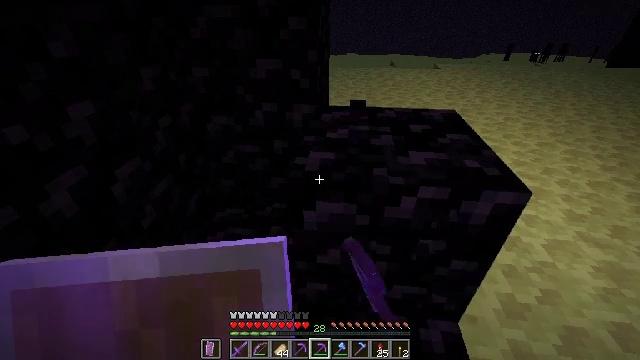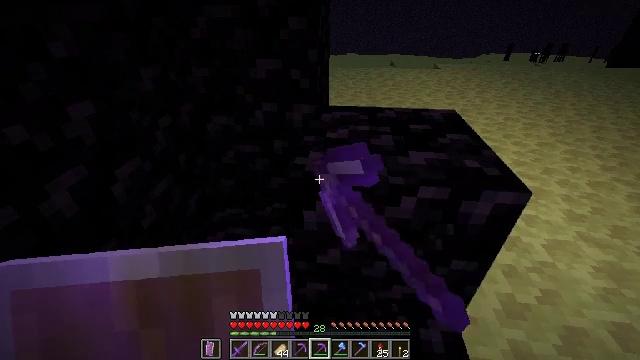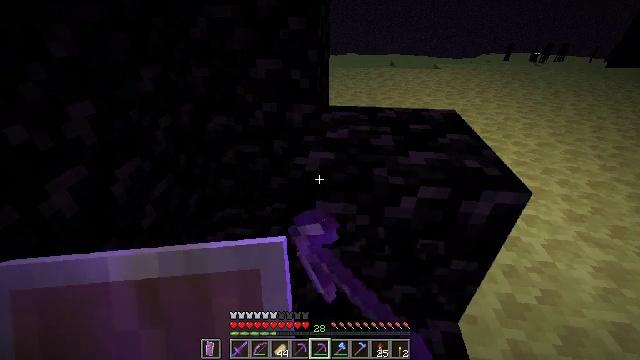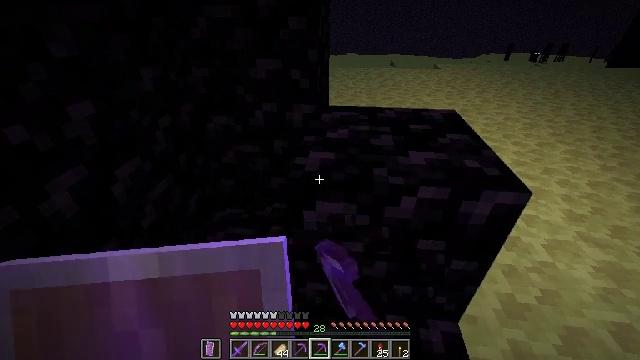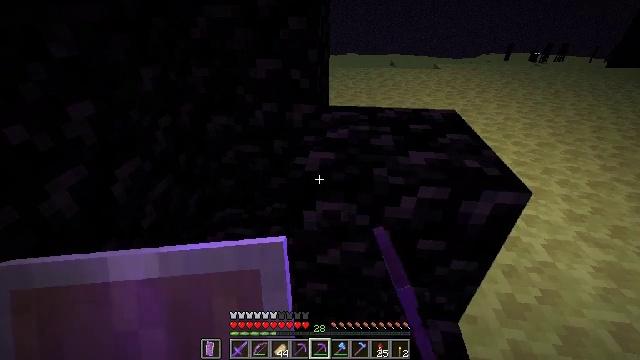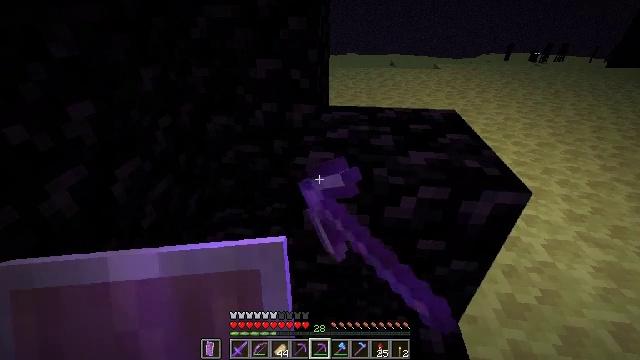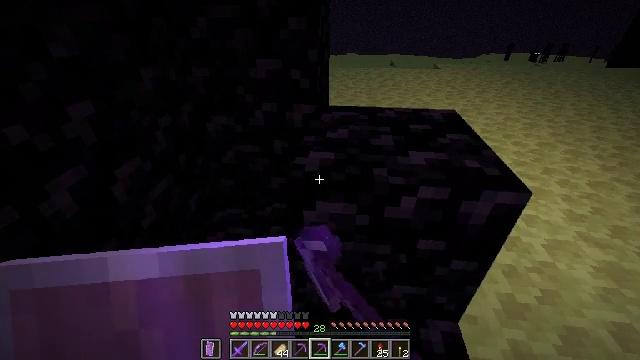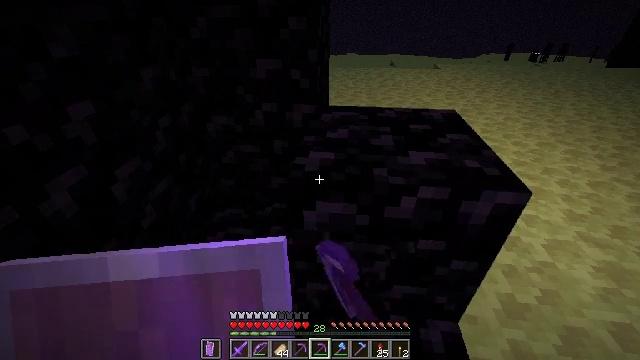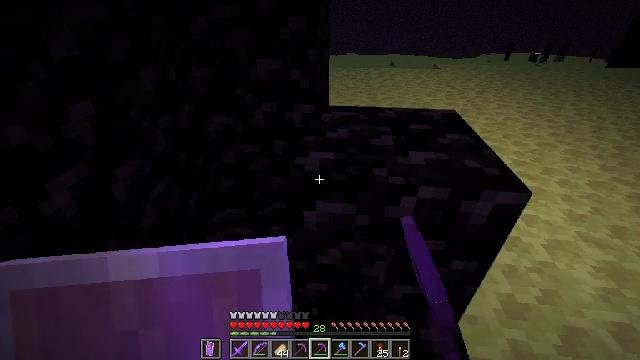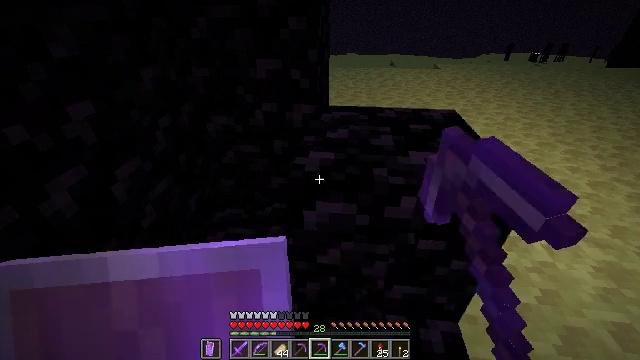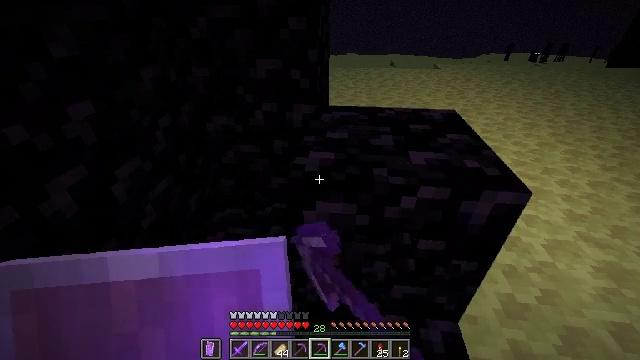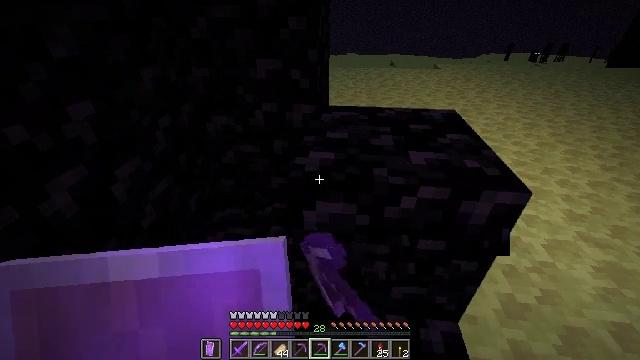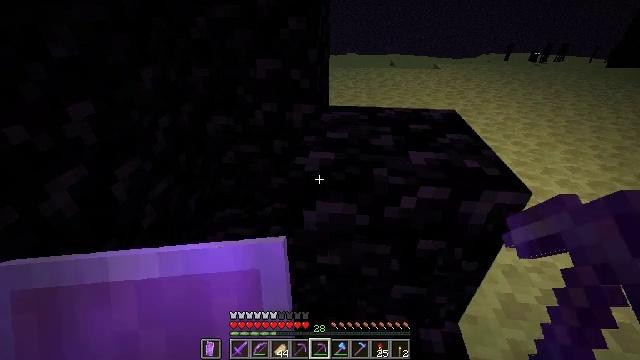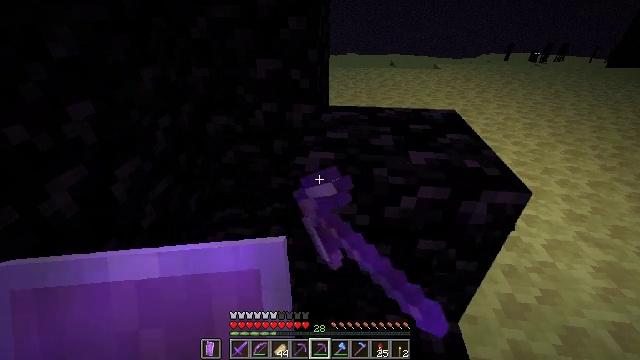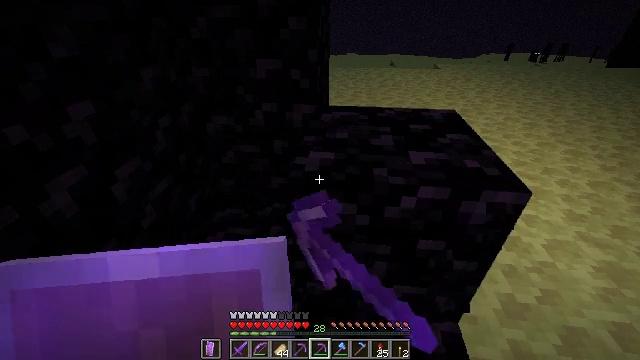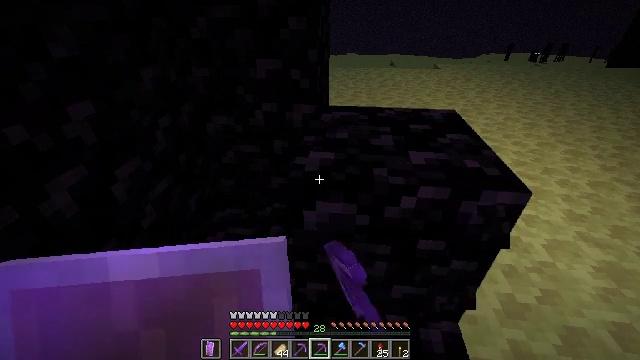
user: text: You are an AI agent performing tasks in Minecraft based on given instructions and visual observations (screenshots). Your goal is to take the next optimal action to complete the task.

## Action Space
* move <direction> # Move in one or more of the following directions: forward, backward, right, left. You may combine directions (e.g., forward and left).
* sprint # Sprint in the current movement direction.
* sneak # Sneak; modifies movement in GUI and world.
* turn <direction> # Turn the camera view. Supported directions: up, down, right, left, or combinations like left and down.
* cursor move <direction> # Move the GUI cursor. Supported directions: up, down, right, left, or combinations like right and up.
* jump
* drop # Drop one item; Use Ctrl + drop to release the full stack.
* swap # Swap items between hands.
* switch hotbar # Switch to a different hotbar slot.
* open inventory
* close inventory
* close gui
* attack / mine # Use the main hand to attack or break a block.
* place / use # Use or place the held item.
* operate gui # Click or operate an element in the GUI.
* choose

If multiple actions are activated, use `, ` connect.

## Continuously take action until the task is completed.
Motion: motion action
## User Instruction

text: Collect obsidian for crafting.
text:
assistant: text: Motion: attack / mine
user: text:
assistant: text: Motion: attack / mine
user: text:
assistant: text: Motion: attack / mine
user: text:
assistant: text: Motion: attack / mine
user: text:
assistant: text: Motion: attack / mine
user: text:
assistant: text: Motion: attack / mine
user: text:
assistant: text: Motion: attack / mine
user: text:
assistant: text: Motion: attack / mine
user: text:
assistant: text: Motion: attack / mine
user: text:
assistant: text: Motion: attack / mine
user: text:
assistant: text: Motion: attack / mine
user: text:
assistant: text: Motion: attack / mine
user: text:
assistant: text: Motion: attack / mine
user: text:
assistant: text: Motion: attack / mine
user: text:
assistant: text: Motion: attack / mine
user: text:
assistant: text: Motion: attack / mine
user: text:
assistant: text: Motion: attack / mine
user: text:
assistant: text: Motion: attack / mine
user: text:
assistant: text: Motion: attack / mine
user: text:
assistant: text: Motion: attack / mine
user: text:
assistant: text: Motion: attack / mine
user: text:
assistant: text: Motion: attack / mine
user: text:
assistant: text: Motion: attack / mine
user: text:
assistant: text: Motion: attack / mine
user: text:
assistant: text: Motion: attack / mine
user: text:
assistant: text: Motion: attack / mine
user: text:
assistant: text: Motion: attack / mine
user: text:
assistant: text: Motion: attack / mine
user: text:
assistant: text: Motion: attack / mine
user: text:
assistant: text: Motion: attack / mine